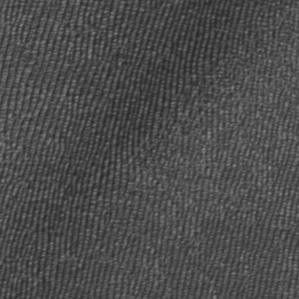
Label: frost